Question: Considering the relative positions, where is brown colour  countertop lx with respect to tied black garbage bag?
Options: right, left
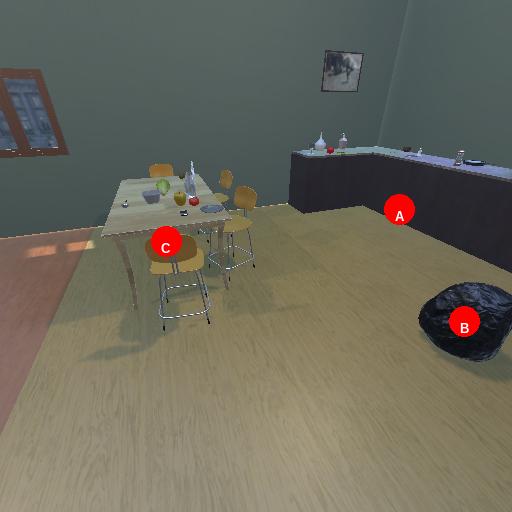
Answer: right